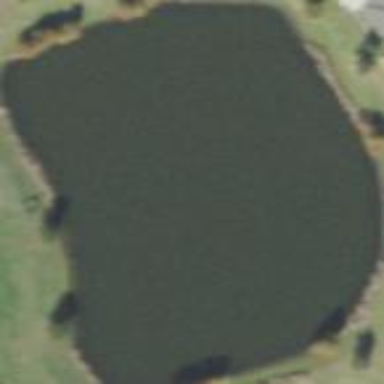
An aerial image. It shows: Serene pond surrounded by nature.